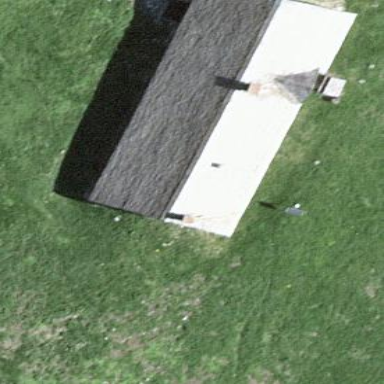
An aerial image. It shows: Farm building.